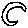
Label: moon